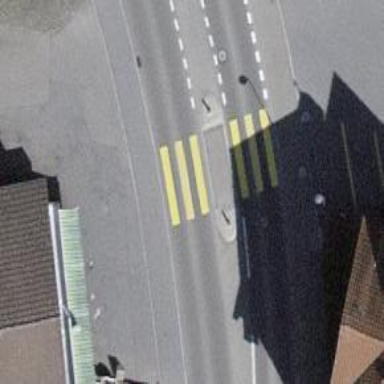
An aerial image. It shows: Footway with asphalt surface and zebra crossing.